Interaction volume radius: 5 \u00c5
Interaction volume height: 35 \u00c5
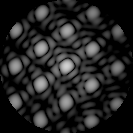
Disorder parameter: 0.0897